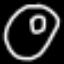
Label: donut